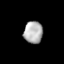
Tissue: lung
Cell type: Others
Senescence score: 0.2012
Nuclear area (px): 409
Mean DAPI intensity: 176.406